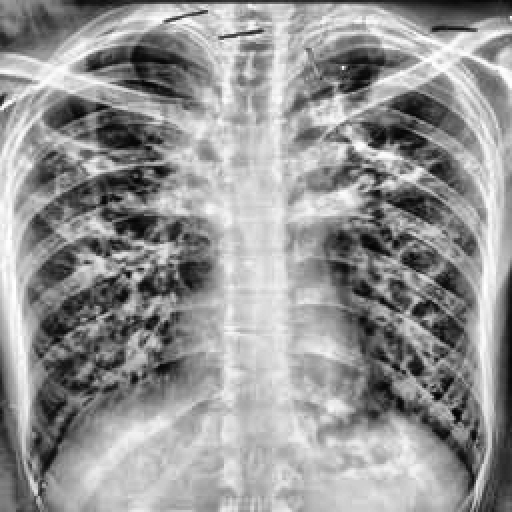
Finding: TUBERCULOSIS